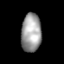
Tissue: lung
Cell type: Fibroblasts
Senescence score: 0.6068
Nuclear area (px): 757
Mean DAPI intensity: 157.564